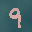
Label: 9